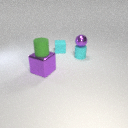
large purple metal cube in front of small cyan rubber cylinder